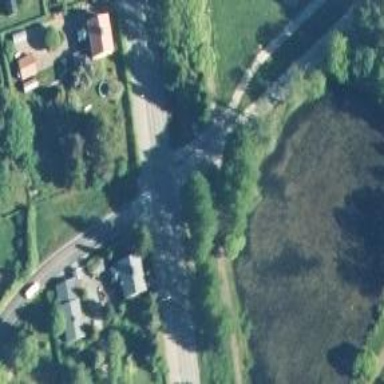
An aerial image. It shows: Uncontrolled road crossing.